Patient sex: M
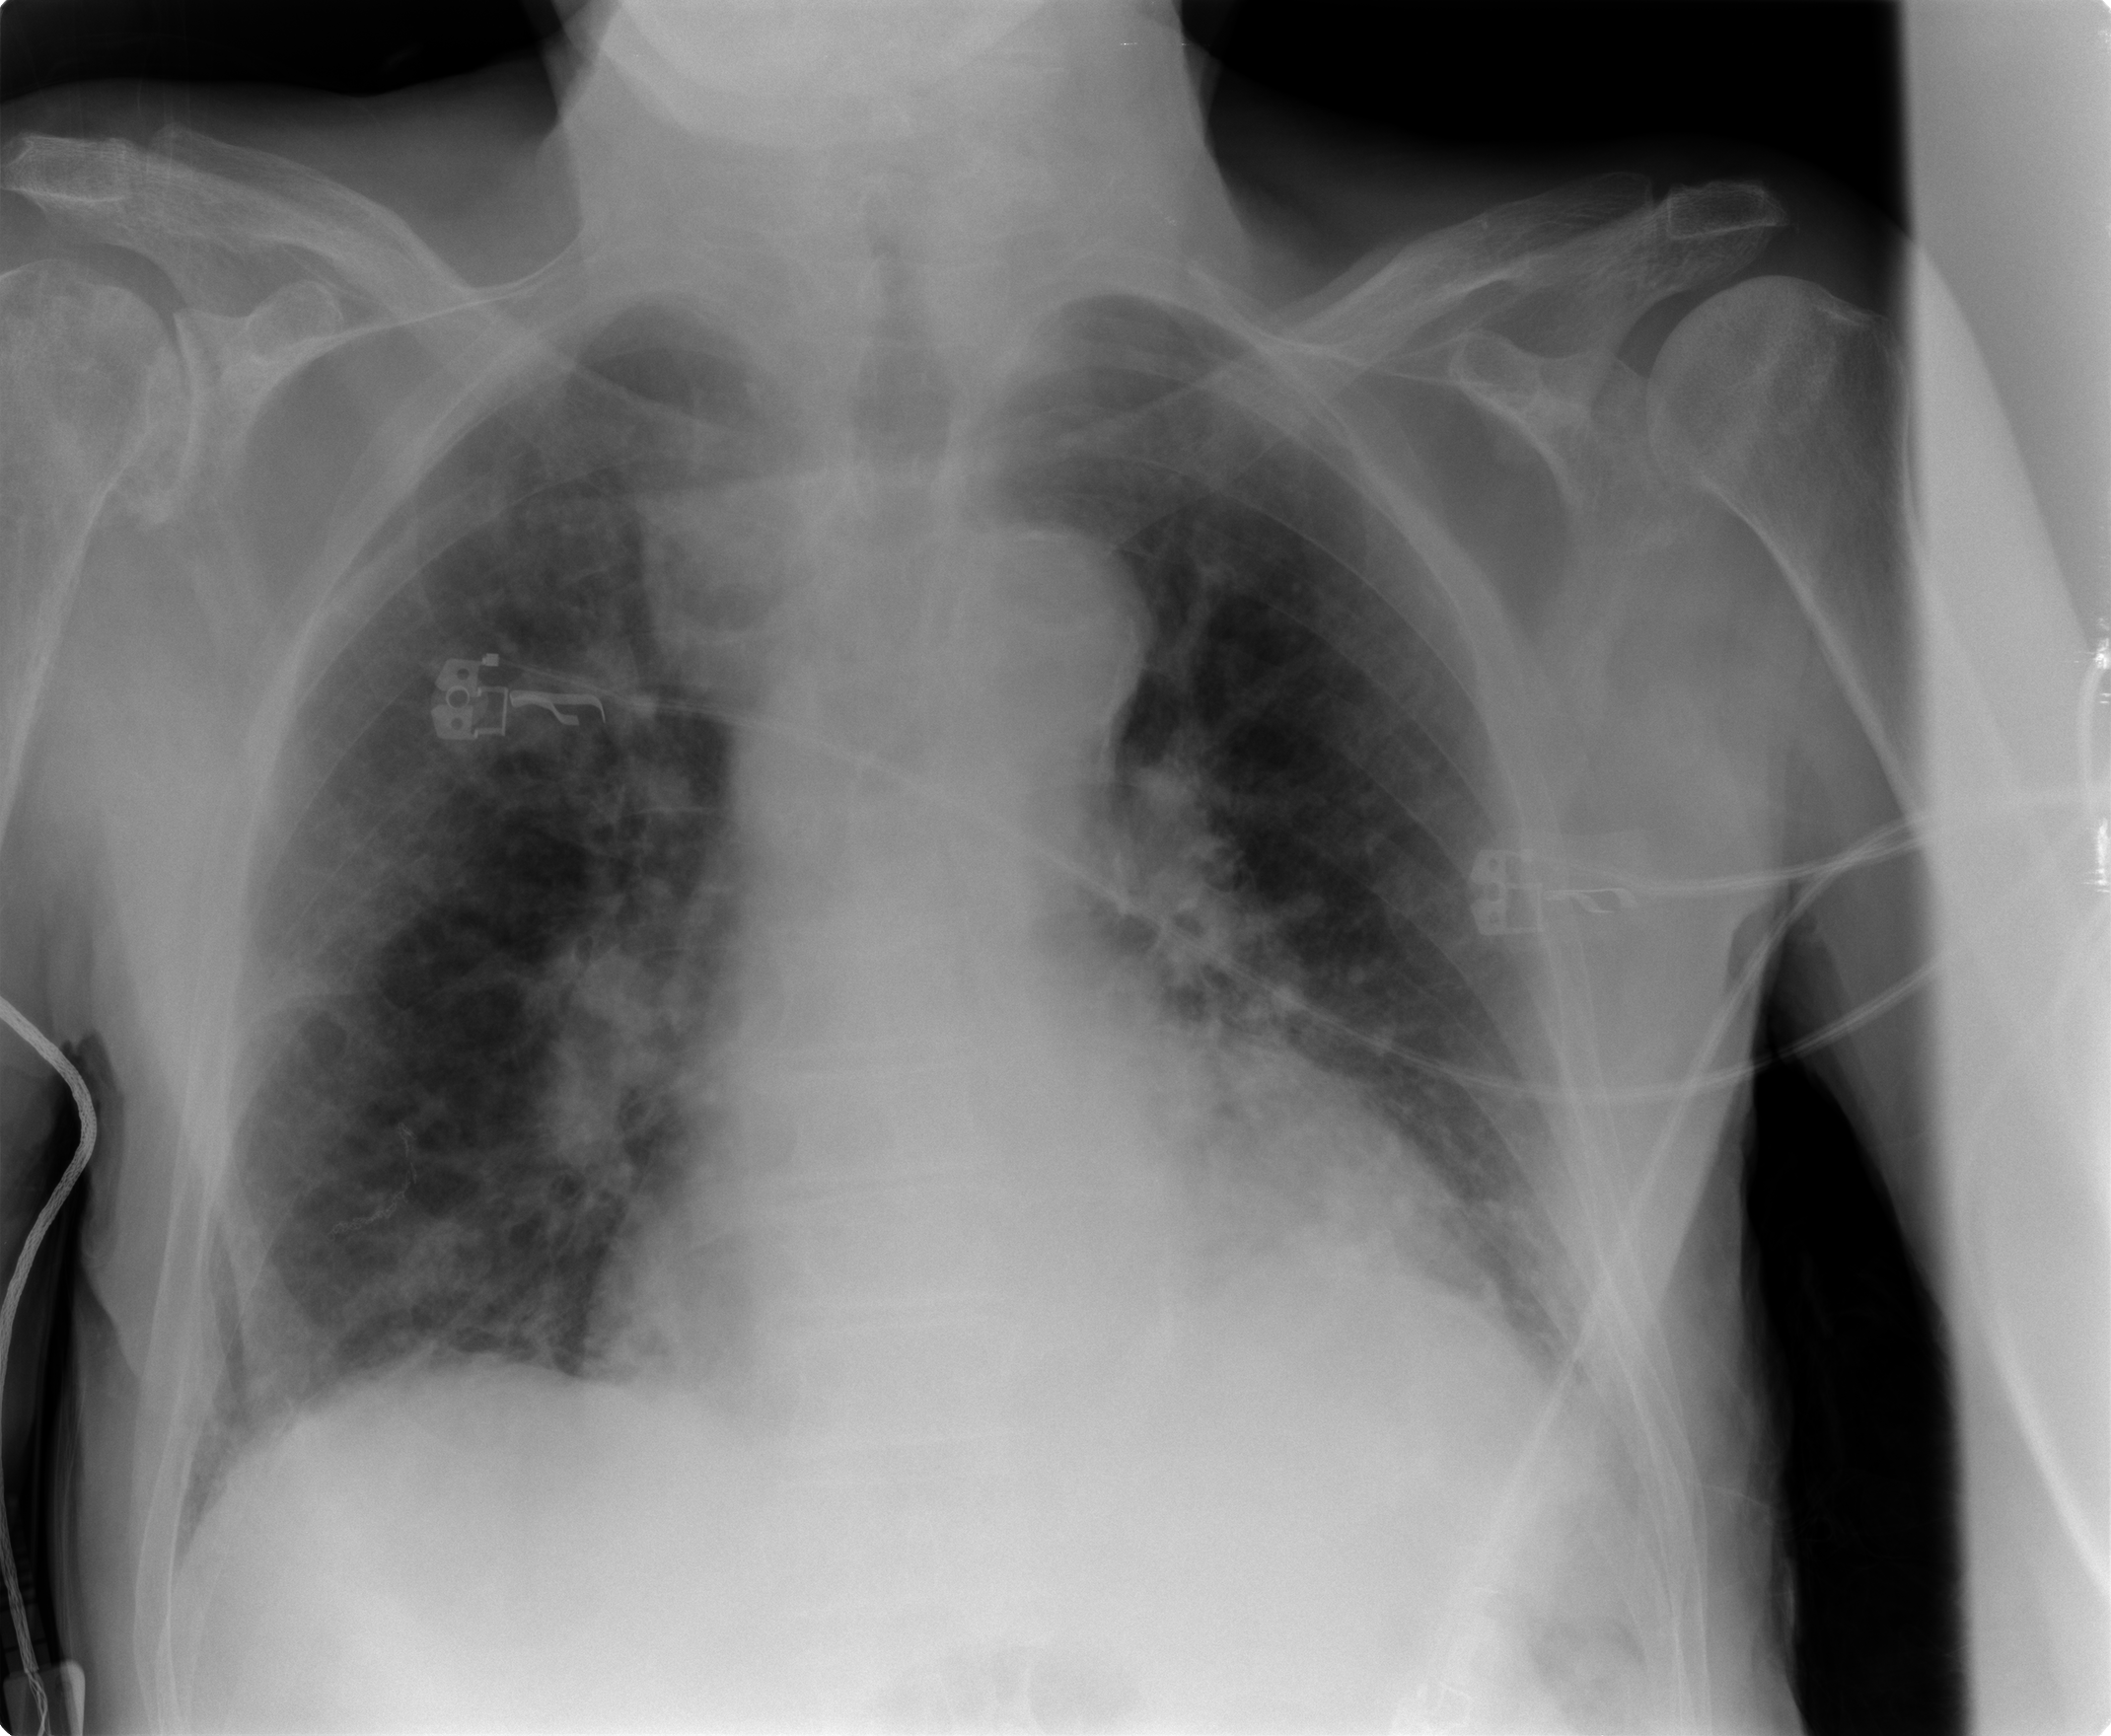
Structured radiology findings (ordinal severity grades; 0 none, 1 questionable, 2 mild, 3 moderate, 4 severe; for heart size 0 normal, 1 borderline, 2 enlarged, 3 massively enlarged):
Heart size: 2
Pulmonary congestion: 2
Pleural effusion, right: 0
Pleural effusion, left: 0
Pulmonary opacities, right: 2
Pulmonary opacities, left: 2
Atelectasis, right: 2
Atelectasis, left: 2